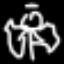
Label: angel